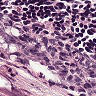
Metastatic tissue present: no